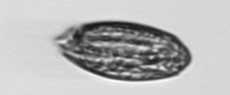
Label: Katodinium_or_Torodinium